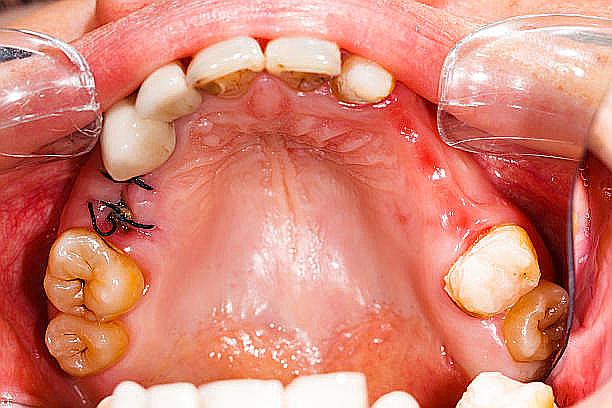
Condition: Gingivitis